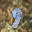
Label: 9